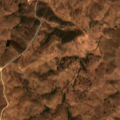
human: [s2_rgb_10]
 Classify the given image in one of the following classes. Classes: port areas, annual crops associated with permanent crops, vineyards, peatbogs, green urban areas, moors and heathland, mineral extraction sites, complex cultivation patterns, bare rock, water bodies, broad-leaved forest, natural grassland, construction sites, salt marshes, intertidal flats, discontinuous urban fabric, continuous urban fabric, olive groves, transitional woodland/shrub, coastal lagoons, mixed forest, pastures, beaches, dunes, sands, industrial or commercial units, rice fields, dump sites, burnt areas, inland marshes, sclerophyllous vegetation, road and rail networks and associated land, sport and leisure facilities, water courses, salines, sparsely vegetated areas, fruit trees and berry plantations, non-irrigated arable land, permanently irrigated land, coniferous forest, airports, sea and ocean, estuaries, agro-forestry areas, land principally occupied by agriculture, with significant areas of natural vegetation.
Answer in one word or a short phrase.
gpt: land principally occupied by agriculture, with significant areas of natural vegetation, agro-forestry areas, sclerophyllous vegetation, transitional woodland/shrub